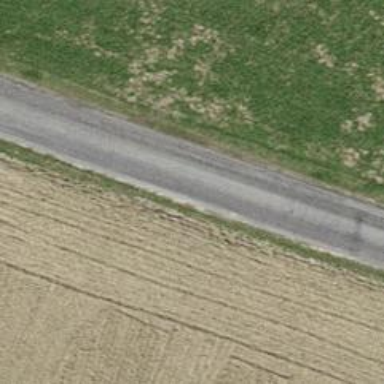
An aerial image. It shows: Unclassified road with asphalt surface.